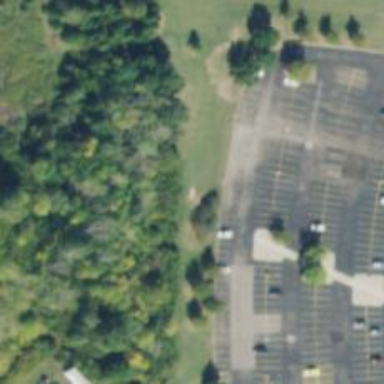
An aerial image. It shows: Disc golf tee.